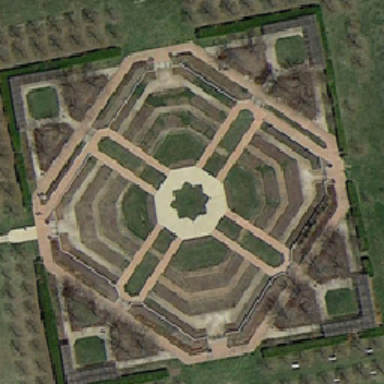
The plaza square is very beautiful .